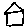
Label: house